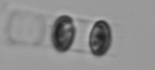
Label: Skeletonema